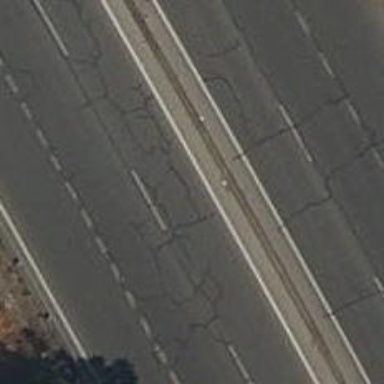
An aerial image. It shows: Trunk motorroad.